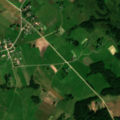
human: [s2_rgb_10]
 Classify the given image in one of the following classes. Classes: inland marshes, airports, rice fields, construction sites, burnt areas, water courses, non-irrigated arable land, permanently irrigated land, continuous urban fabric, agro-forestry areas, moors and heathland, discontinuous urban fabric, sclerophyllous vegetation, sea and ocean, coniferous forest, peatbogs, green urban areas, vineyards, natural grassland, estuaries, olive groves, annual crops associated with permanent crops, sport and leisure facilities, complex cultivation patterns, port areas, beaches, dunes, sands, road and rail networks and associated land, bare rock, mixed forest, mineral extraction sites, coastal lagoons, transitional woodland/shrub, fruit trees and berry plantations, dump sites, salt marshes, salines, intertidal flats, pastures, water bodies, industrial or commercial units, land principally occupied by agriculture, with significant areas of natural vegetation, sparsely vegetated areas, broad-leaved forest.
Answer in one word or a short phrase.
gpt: pastures, complex cultivation patterns, land principally occupied by agriculture, with significant areas of natural vegetation, transitional woodland/shrub